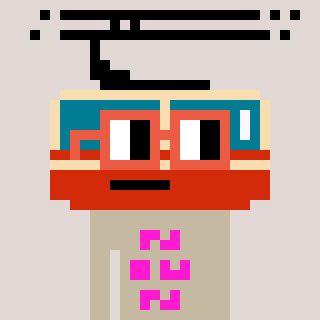
a pixel art character with square orange glasses, a tram wagon-shaped head and a bege-colored body on a warm background